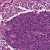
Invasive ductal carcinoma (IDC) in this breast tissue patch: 0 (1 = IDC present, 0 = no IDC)